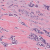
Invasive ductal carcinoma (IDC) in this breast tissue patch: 1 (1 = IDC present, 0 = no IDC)